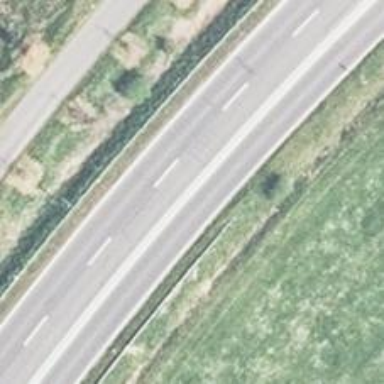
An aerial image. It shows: Asphalt trunk highway designated as motorroad.